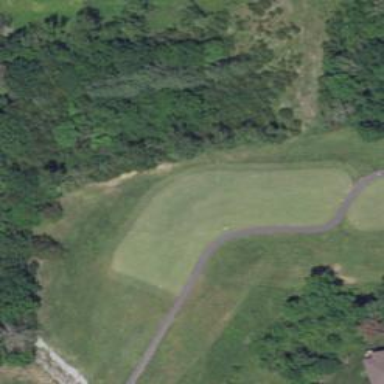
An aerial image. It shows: Golf hole.